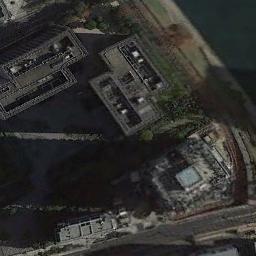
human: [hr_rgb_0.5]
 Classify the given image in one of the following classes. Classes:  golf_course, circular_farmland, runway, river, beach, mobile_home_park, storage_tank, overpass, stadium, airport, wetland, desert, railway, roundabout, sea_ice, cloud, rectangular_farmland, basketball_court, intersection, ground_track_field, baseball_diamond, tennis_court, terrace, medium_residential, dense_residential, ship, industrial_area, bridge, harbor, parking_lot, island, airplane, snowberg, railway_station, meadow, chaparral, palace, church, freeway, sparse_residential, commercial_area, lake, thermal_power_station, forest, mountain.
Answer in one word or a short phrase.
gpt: commercial_area